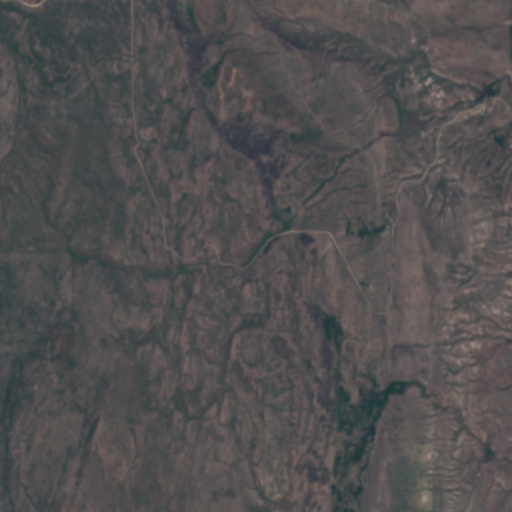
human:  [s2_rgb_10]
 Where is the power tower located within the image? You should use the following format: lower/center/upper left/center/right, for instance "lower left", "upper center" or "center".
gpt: The power tower is located in the lower right of the image.
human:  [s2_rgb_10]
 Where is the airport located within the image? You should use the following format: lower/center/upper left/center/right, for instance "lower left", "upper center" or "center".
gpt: There is no airport in the image.